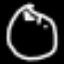
Label: clock